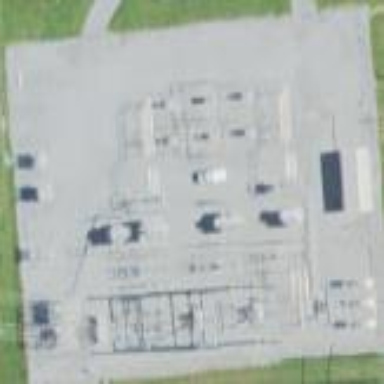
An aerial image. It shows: Power substation.